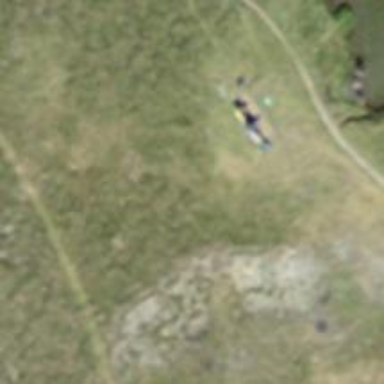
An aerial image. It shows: Bench.